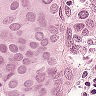
Metastatic tissue present: yes